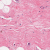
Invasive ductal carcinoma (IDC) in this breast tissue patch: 0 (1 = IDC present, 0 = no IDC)